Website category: jobs
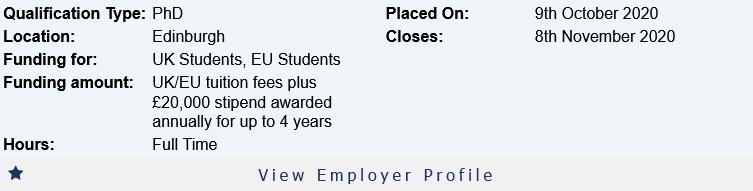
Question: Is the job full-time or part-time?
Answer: Full Time

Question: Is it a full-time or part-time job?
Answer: Full Time

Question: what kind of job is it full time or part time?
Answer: Full Time

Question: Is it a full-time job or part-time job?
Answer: Full Time

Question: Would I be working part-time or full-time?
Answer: Full Time

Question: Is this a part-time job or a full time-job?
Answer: Full Time

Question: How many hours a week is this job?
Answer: Full Time

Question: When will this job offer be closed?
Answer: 8th November 2020

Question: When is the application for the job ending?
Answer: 8th November 2020

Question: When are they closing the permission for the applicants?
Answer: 8th November 2020

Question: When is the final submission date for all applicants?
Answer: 8th November 2020

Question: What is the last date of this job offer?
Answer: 8th November 2020

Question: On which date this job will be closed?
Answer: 8th November 2020

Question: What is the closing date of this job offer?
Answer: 8th November 2020

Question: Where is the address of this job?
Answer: Edinburgh

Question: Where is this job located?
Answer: Edinburgh

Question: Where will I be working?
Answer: Edinburgh

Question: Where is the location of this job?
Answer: Edinburgh

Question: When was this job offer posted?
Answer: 9th October 2020

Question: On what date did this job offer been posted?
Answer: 9th October 2020